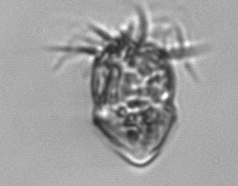
Label: Strombidium_inclinatum